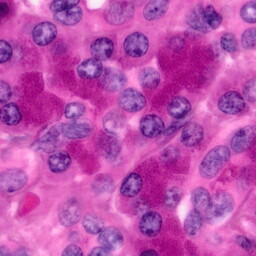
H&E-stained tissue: Pancreatic